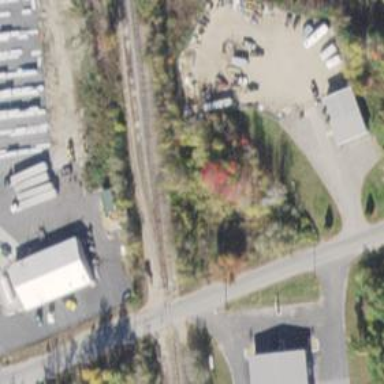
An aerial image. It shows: Railway spur service.